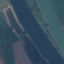
Land use / land cover: River